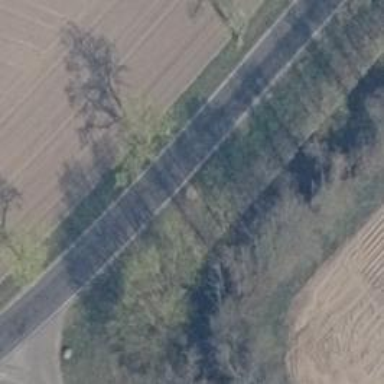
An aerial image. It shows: Row of trees in natural setting.